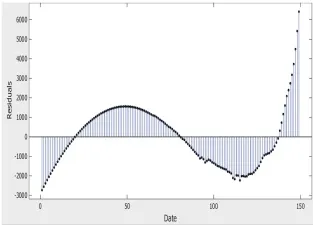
Exponential.
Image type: chart (chart)